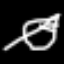
Label: leaf